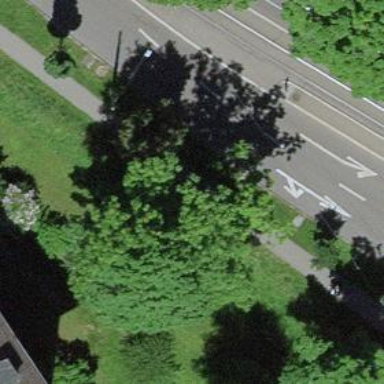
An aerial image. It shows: Avenue lined with trees.